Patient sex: M
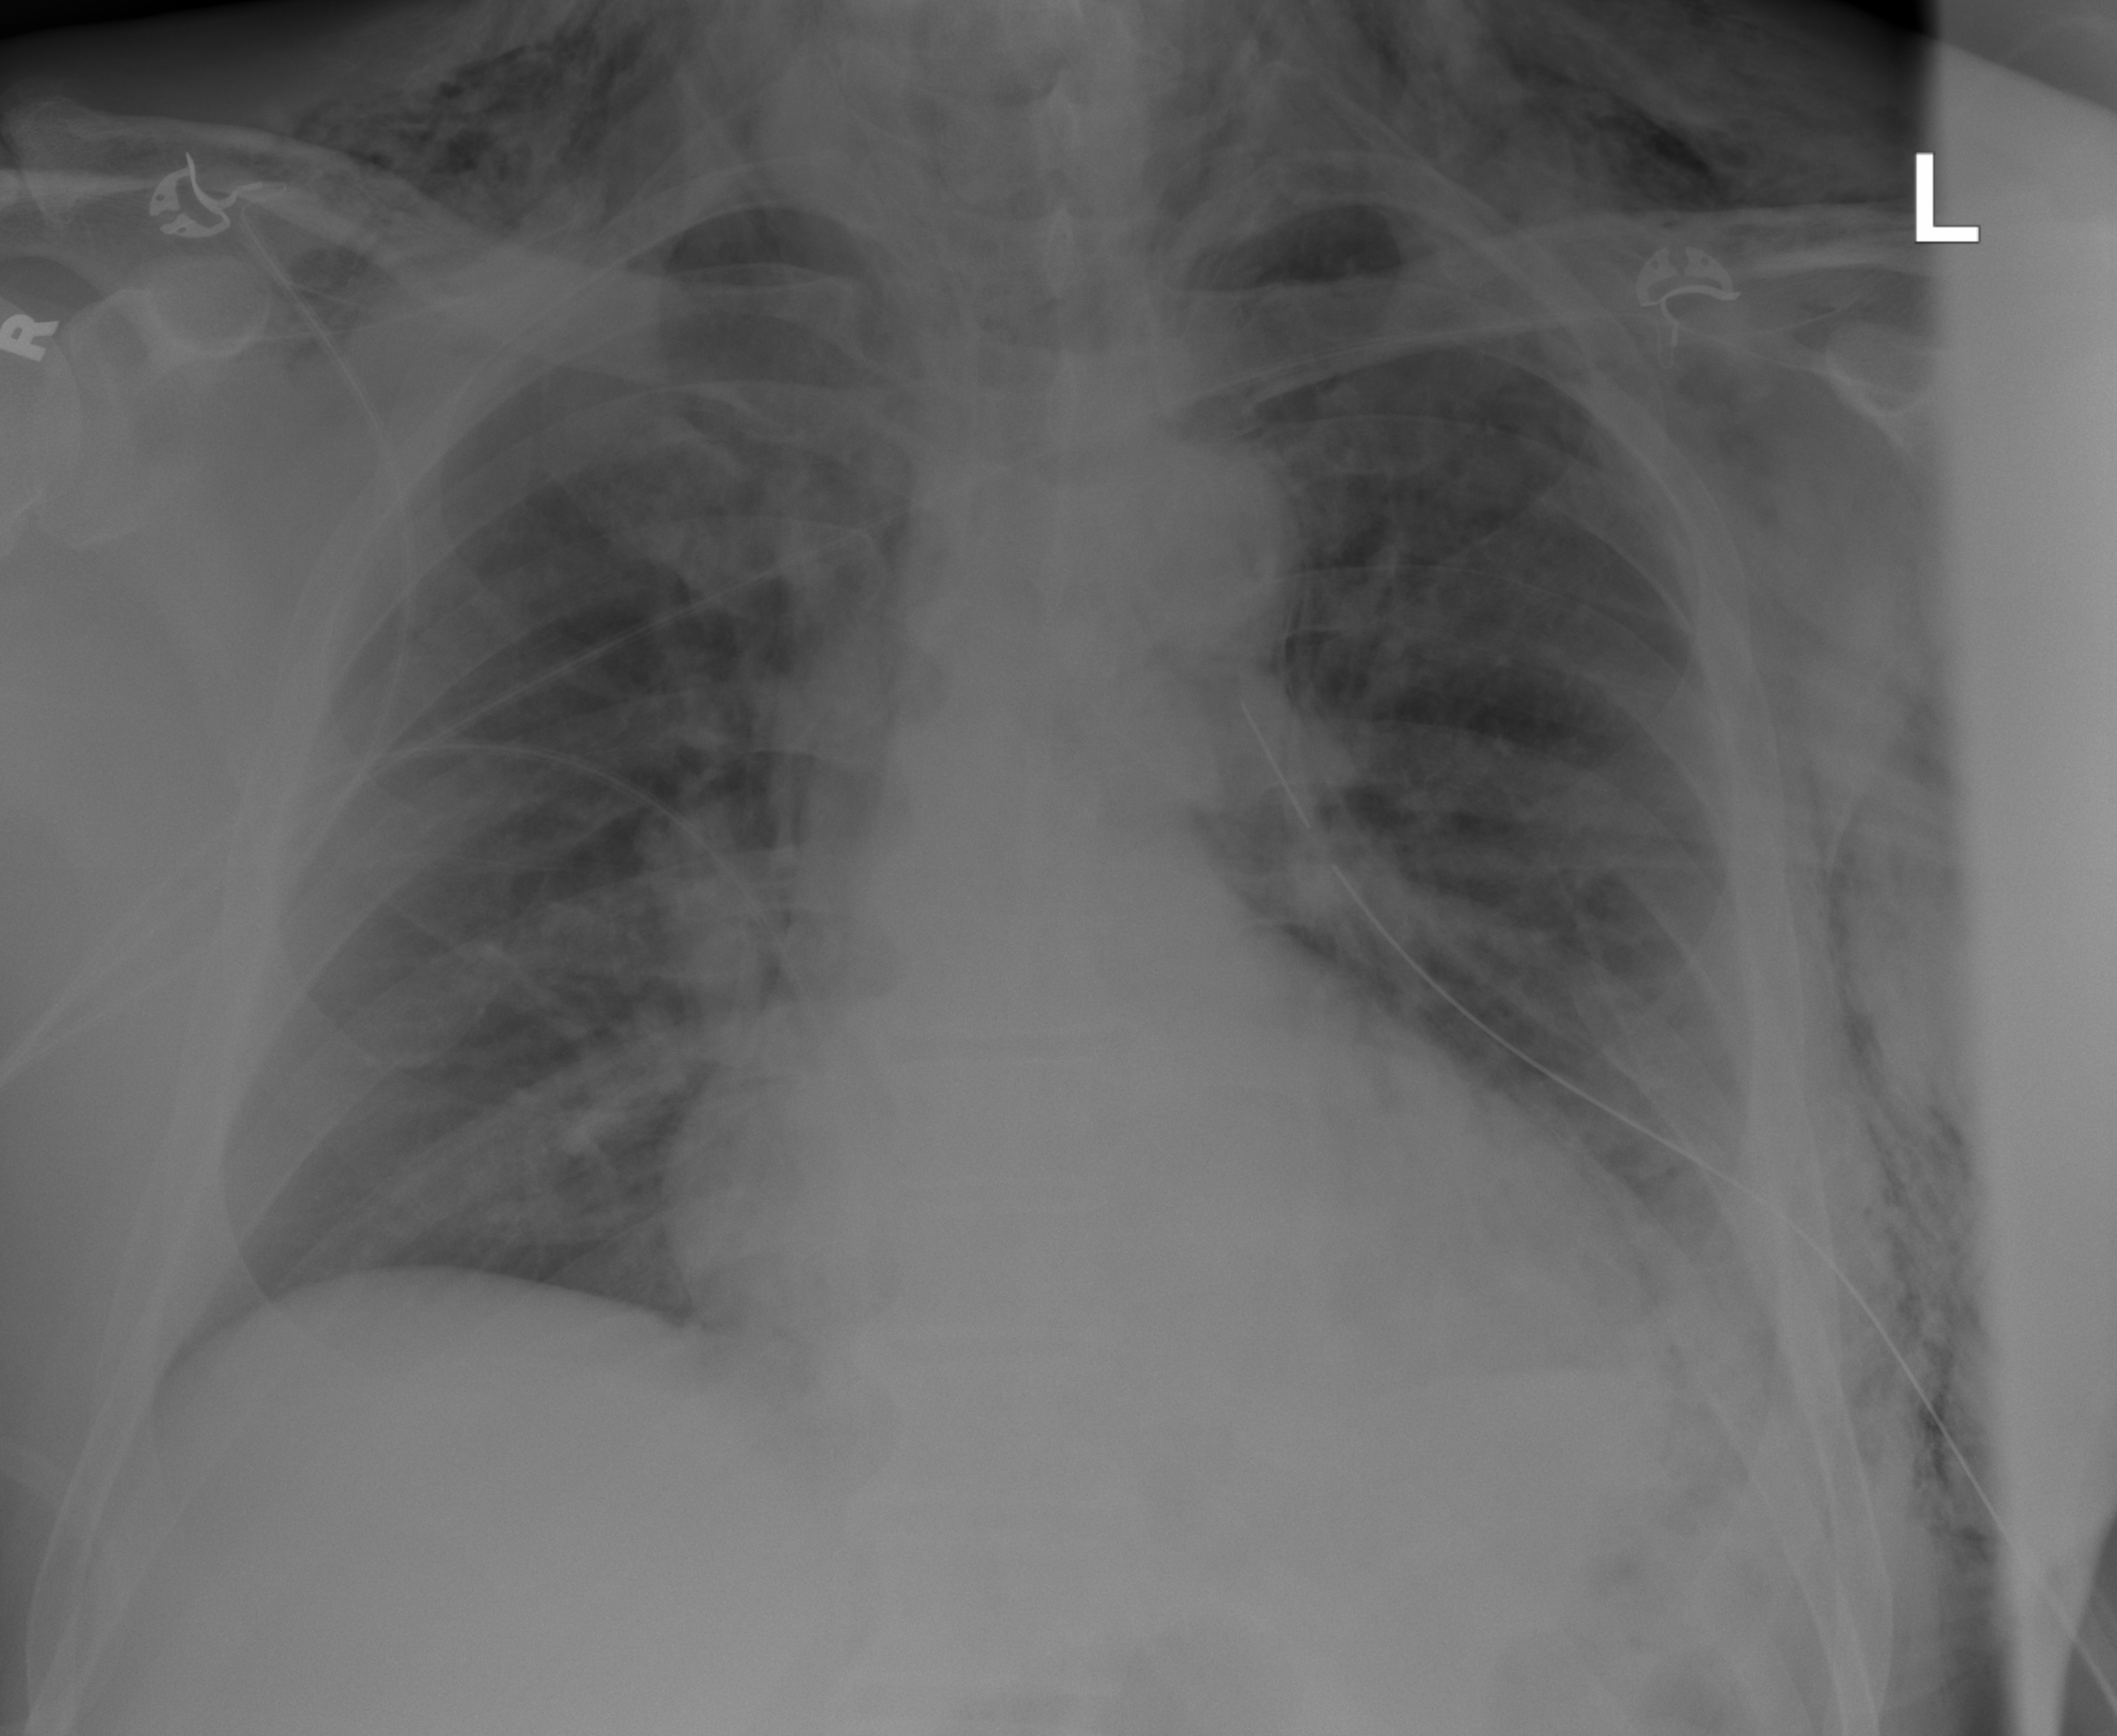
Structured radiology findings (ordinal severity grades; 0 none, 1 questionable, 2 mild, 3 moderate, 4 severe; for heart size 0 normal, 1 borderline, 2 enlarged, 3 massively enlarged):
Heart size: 2
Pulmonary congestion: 0
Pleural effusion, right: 0
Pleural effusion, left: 0
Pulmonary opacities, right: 0
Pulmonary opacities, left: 0
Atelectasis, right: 2
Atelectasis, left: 2